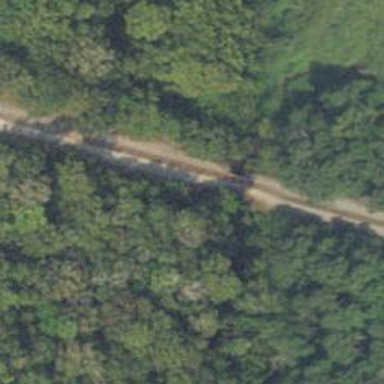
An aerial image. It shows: Railway track.